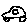
Label: car